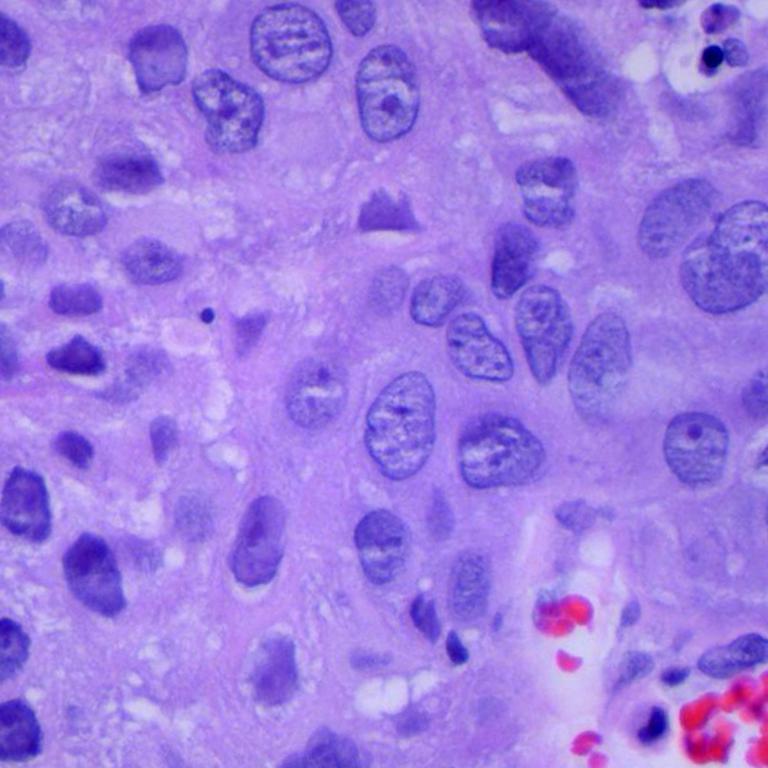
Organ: lung
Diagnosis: squamous carcinomas